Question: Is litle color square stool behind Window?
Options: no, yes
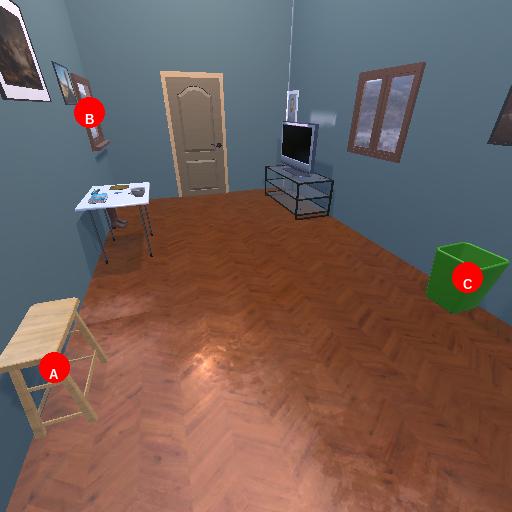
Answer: no